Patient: sex M, age 94
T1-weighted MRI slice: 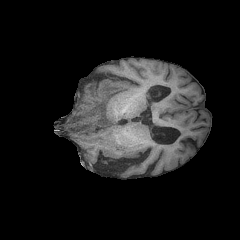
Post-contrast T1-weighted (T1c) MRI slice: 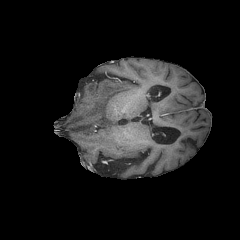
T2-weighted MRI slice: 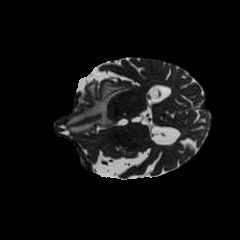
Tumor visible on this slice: yes
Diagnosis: Glioblastoma, IDH-wildtype
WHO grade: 4